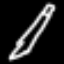
Label: pencil